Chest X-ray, PA view. Patient: 51 years old, sex F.
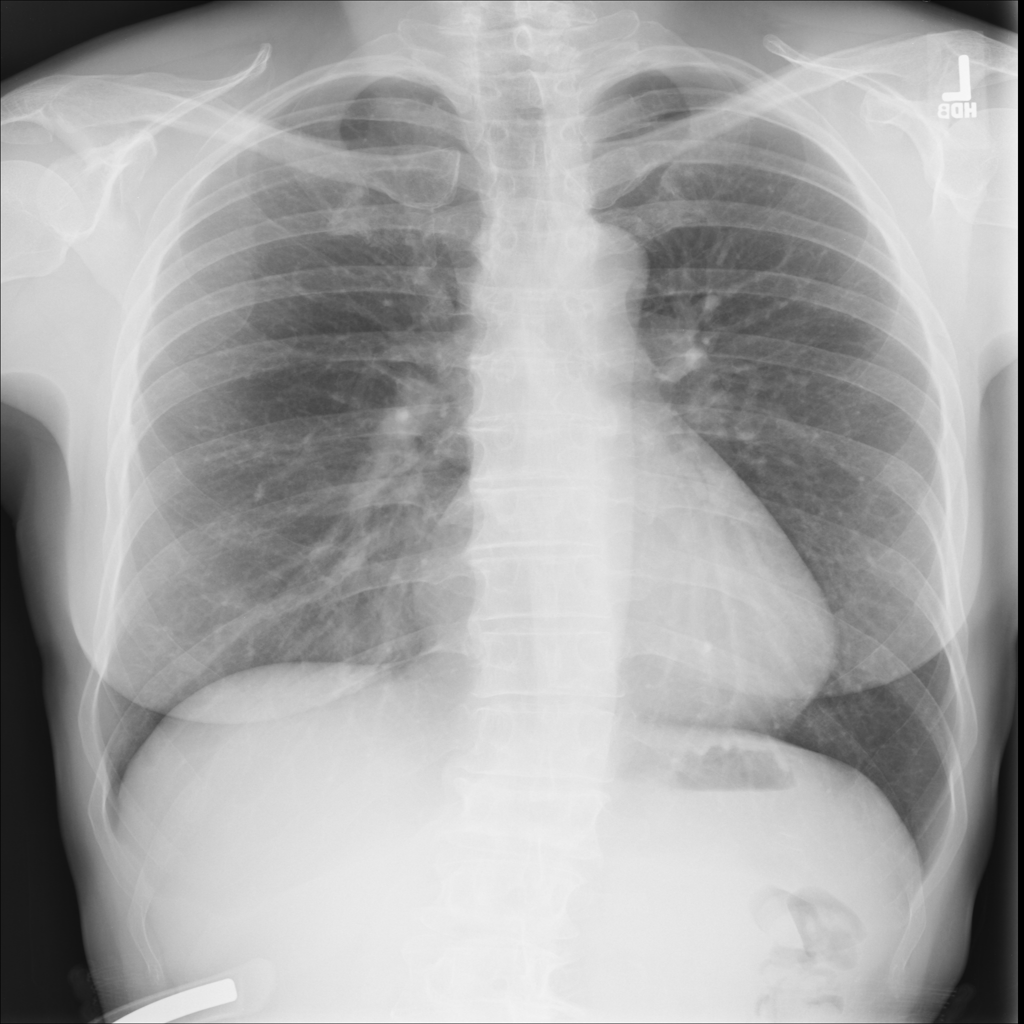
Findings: No Finding